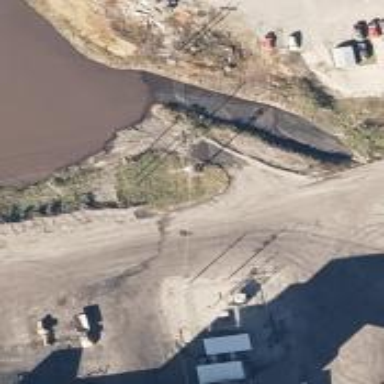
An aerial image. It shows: Power pole.